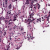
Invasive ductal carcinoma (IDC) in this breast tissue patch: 1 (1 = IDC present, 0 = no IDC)